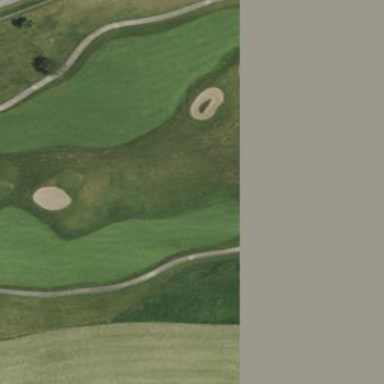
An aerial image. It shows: Golf fairway surrounded by grass.